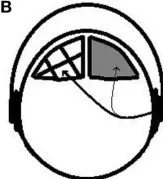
Illustration representing monaural and dichotic conditions. (B) Monaural condition with speech stimuli presented on the right ear. Ipsilateral pathways transport the stimuli to the right hemisphere; however, it is not properly conducted due to the weakness of the ipsilateral tract.
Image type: radiology (x_ray)